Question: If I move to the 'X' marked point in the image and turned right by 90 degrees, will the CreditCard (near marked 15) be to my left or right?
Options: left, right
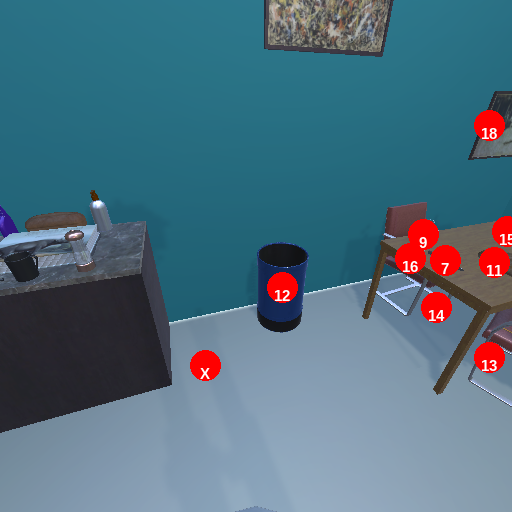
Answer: left